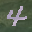
Label: 4